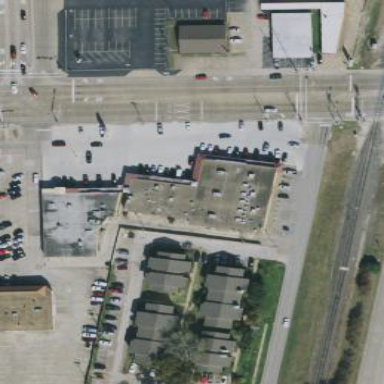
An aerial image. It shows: Retail building.